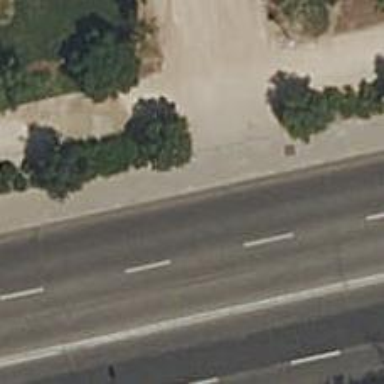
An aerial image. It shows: Compacted sidewalk.